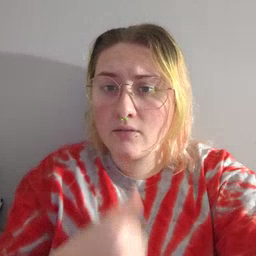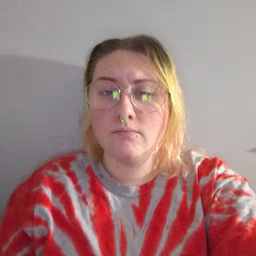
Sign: owie